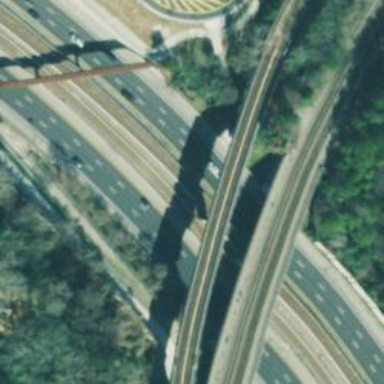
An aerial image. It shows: Bridge for electrified rail.